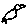
Label: bird